Question: I know there are many questions related to this topic on SO, but I can't seem to find one that answers my question!
I have a relationship between a FactSheet and Image, like this:

I am parsing an internal JSON file (just one time) to import the data into Core Data.
'''
int main(int argc, const char * argv[])
{
@autoreleasepool {
// Create the managed object context
NSManagedObjectContext *context = managedObjectContext();
// Save the managed object context
NSError *error = nil;
if (![context save:&error]) {
NSLog(@"Error while saving %@", ([error localizedDescription] != nil) ? [error localizedDescription] : @"Unknown Error");
exit(1);
}
NSError* err = nil;
NSString* dataPath = [[NSBundle mainBundle] pathForResource:@"FactSheets" ofType:@"json"];
NSArray* FactSheets = [NSJSONSerialization JSONObjectWithData:[NSData dataWithContentsOfFile:dataPath]
options:kNilOptions
error:&err];
[FactSheets enumerateObjectsUsingBlock:^(id obj, NSUInteger idx, BOOL *stop) {
FactSheet *factSheet = [NSEntityDescription
insertNewObjectForEntityForName:@"FactSheet"
inManagedObjectContext:context];
factSheet.name = [obj objectForKey:@"name"];
factSheet.details = [obj objectForKey:@"details"];
NSArray* images=[obj objectForKey:@"images"];
[images enumerateObjectsUsingBlock:^(id img, NSUInteger idx, BOOL *stop) {
Image *image = [NSEntityDescription insertNewObjectForEntityForName:@"Image"
inManagedObjectContext:factSheet.managedObjectContext];
image.path = [img objectForKey:@"path"];
if([img objectForKey:@"caption"]!=[NSNull null]) {
image.caption = [img objectForKey:@"caption"];
}
if([img objectForKey:@"label"]!=[NSNull null]) {
image.label = [img objectForKey:@"label"];
}
if([img objectForKey:@"galleryThumb"]!=[NSNull null]) {
image.galleryThumb = [img objectForKey:@"galleryThumb"];
}
[factSheet addImageObject:image];
}];
NSError *error;
if (![context save:&error]) {
NSLog(@"Whoops, couldn't save: %@", [error localizedDescription]);
}
}];
//Test listing
NSFetchRequest *fetchRequest = [[NSFetchRequest alloc] init];
NSEntityDescription *entity = [NSEntityDescription entityForName:@"FactSheet"
inManagedObjectContext:context];
[fetchRequest setEntity:entity];
NSArray *fetchedObjects = [context executeFetchRequest:fetchRequest error:&error];
for (FactSheet *fs in fetchedObjects) {
NSLog(@"Name: %@", fs.name);
for (Image *i in fs.images) {
NSLog(@"Image Path: %@",i.path);
}
}
}
return 0;
}
'''
Running this works until I try to print it out with NSLog. It breaks on the following line:
'''
for (Image *i in fs.images) {
'''
With an "unrecognized selector sent to instance" error. When I open the .sqlite file in SQLite Database Browser, it seems like the data has been inserted how I would think it should be (although I'm by no means a SQLite expert!).
I guess my question is: Am I inserting the objects into core data correctly and just incorrect in my attempts to print it back out --or--, should I be storing the objects into core data a different way?
Thank you!
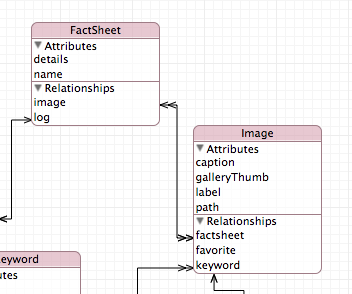
Answer: Change the call to this:
'for (Image *i in fs.image) {'
Based on your model, the relationship name is 'image' so you can either update your model or your loop code.